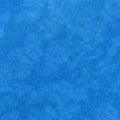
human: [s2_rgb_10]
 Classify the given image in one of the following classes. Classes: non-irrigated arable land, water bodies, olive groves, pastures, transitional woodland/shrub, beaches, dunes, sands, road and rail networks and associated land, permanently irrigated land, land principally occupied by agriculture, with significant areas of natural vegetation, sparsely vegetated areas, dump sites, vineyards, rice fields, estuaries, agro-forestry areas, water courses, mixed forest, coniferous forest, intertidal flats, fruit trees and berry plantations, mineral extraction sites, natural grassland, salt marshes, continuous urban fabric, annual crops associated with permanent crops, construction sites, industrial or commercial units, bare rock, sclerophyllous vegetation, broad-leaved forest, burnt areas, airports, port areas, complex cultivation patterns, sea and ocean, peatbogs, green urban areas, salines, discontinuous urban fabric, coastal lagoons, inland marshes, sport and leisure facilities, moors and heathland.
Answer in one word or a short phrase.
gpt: sea and ocean